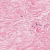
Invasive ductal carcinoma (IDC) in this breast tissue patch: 0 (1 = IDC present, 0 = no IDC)